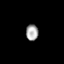
Tissue: prostate
Cell type: B cells
Senescence score: 0.8094
Nuclear area (px): 188
Mean DAPI intensity: 171.021